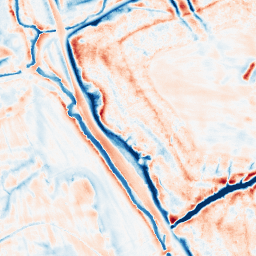
Category: edge_preserving
Decomposition family: bilateral
Decomposition parameters: d: 21
sigma_color: 150
sigma_space: 25
Upsampling method: bicubic_16x
Upsampling parameters: scale: 16
Upsampling scale: 16